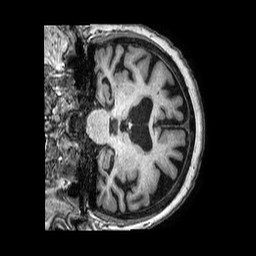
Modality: T1w
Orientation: coronal
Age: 80
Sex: female
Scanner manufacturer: philips
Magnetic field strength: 3 T
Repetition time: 0.006771 s
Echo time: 0.003043 s